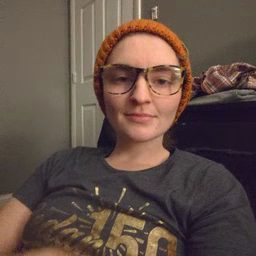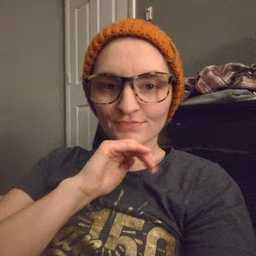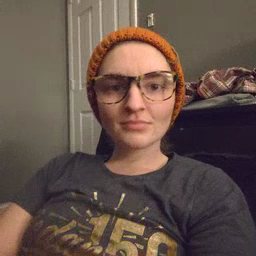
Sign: pig